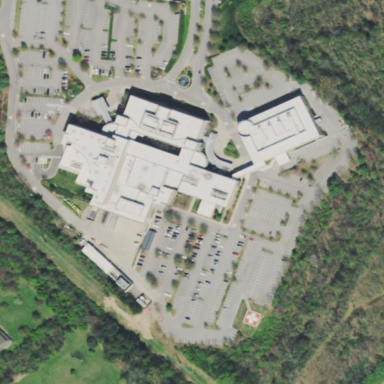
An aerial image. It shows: Healthcare facility identified as hospital.